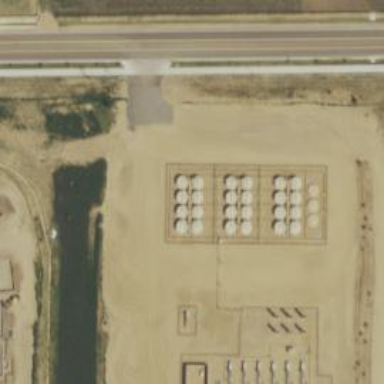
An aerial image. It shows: Storage tank that is man-made.